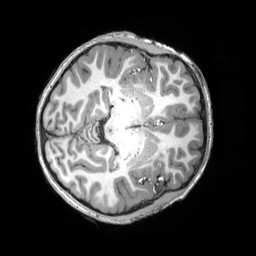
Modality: T1w
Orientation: axial